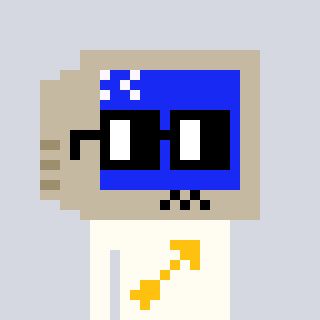
a pixel art character with square black glasses, a old monitor-shaped head and a grayscale-colored body on a cool background